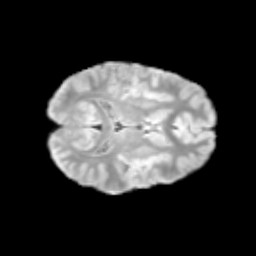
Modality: T2w
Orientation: axial
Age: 9
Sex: male
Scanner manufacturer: siemens
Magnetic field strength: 3 T
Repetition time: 3.8 s
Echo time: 0.07 s